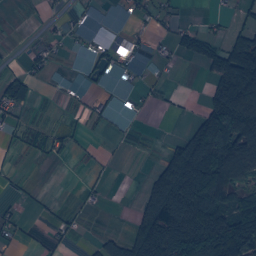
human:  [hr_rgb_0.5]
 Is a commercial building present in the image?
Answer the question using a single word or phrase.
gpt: yes

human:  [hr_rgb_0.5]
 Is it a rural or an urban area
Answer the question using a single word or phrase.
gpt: rural

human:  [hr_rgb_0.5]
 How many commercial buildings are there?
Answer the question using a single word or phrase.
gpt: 10

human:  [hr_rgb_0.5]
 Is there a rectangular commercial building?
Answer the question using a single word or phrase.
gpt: yes

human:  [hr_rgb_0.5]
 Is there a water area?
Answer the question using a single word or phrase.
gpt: yes

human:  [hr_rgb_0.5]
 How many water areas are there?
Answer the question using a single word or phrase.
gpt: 14

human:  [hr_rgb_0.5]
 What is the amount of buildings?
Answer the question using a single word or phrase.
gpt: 158

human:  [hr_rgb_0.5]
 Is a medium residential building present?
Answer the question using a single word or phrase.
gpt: yes

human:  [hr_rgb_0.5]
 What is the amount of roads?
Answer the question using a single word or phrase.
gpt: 112

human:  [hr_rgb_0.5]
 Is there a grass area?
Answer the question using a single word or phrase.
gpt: yes

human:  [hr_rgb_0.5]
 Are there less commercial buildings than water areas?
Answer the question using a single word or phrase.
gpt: yes

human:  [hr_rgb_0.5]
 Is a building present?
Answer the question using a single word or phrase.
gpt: yes

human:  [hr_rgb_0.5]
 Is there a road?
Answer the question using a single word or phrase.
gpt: yes

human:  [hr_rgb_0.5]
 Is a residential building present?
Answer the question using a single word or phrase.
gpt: yes

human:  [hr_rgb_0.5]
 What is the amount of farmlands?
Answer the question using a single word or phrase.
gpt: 49

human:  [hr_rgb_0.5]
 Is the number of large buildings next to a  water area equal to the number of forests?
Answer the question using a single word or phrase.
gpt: no

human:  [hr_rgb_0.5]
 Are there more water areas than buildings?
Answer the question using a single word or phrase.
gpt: no

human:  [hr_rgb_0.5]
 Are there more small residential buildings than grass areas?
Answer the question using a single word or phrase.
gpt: yes

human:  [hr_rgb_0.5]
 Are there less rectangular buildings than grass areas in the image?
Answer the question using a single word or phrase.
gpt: yes

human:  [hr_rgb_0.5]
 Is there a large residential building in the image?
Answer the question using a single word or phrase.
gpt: yes

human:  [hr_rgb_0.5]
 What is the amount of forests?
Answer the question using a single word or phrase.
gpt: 67

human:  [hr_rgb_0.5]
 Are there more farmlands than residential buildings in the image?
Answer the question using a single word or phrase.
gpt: no

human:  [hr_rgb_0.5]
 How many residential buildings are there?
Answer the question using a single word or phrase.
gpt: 133

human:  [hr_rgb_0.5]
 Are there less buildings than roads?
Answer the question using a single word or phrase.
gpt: no

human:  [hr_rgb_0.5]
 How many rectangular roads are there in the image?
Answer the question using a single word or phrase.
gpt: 0

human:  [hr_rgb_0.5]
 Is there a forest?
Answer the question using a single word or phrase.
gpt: yes

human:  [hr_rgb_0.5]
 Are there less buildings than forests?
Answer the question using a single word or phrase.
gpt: no

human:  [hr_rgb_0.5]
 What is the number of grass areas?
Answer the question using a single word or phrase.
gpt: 90

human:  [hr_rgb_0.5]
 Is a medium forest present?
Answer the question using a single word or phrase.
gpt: yes

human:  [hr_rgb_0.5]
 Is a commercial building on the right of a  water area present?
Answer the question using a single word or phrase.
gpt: yes

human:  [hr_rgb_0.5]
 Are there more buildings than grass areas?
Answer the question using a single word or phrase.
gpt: yes

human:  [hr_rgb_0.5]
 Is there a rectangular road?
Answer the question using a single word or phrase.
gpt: no

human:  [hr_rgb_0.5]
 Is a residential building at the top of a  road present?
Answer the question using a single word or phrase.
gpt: yes

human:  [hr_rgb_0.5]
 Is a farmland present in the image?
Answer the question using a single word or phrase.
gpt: yes

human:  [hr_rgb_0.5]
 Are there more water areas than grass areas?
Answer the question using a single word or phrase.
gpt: no

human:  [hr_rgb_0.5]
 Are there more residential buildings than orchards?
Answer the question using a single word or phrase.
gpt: yes

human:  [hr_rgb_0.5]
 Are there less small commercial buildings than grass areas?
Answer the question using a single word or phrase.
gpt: yes

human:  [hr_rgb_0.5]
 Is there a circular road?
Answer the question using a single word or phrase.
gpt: no

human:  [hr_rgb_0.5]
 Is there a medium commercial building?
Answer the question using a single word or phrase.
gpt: yes

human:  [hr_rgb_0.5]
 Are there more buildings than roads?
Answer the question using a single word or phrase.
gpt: yes

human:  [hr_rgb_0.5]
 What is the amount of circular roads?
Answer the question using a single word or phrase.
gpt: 0

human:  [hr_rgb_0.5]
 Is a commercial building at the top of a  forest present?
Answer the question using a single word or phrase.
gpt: yes

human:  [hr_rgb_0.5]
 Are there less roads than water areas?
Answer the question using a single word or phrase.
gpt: no

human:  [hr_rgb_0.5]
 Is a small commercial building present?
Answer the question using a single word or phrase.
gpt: yes

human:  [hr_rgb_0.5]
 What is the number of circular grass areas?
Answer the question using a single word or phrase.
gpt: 0

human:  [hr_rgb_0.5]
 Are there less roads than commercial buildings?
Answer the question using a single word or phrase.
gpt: no

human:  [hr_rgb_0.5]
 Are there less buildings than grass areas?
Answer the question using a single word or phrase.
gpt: no

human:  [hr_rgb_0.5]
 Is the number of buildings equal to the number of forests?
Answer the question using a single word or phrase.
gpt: no

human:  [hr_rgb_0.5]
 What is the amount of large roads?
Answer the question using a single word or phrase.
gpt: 0

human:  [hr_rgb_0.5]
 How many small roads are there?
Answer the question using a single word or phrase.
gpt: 112

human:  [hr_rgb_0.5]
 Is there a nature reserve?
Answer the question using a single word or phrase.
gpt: yes

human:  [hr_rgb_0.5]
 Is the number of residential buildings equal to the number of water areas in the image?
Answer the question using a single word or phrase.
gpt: no

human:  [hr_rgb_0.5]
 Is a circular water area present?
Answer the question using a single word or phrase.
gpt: yes

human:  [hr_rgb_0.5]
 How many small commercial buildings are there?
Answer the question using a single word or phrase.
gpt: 7

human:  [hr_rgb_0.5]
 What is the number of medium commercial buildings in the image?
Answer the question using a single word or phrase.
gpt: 2

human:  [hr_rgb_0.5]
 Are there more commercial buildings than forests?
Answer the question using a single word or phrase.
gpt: no

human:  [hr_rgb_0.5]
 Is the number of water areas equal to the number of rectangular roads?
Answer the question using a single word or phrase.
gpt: no

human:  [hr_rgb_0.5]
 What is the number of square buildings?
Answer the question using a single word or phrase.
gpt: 3

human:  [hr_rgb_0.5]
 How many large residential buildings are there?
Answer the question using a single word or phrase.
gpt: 3

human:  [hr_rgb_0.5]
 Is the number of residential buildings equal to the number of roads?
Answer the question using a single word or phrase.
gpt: no

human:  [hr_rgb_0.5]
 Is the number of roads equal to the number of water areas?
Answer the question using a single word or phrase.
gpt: no

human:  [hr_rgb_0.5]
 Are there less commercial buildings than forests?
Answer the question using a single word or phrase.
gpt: yes

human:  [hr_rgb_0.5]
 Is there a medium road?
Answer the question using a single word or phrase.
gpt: no

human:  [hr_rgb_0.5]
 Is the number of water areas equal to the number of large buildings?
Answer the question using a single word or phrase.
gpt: no